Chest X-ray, PA view. Patient: 47 years old, sex M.
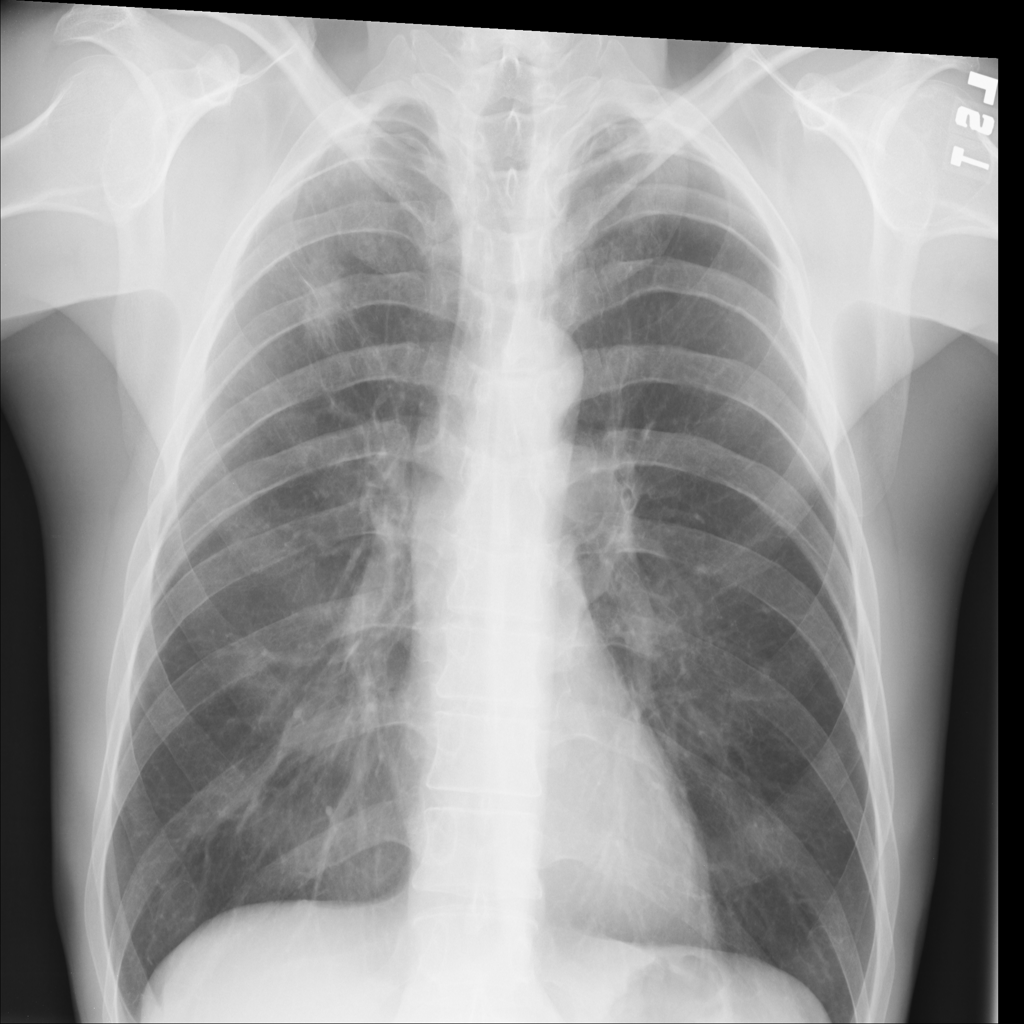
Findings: No Finding